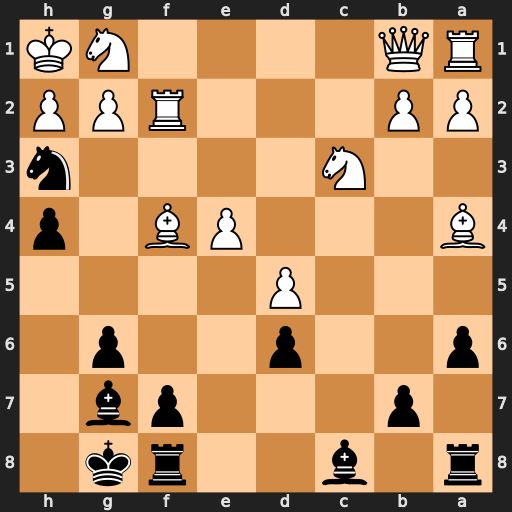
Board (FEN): r1b2rk1/1p3pb1/p2p2p1/3P4/B3PB1p/2N4n/PP3RPP/RQ4NK
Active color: b
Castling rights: -
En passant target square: -
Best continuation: Nxf2#